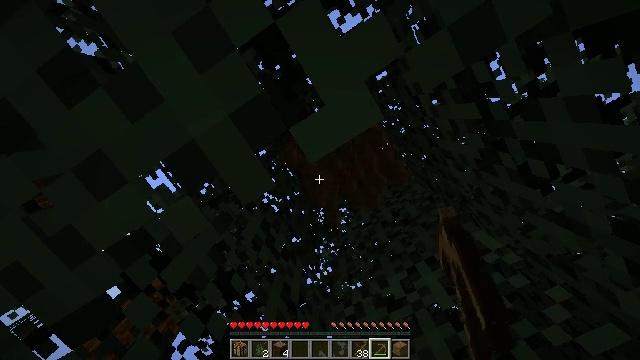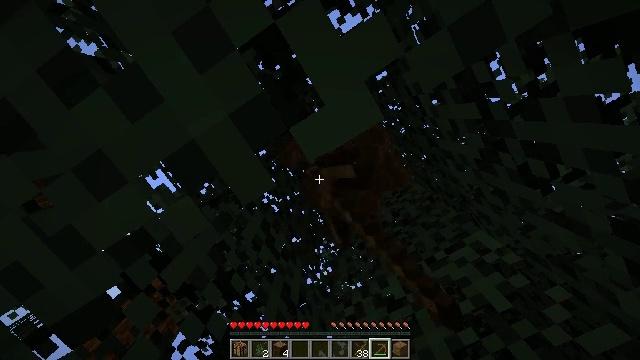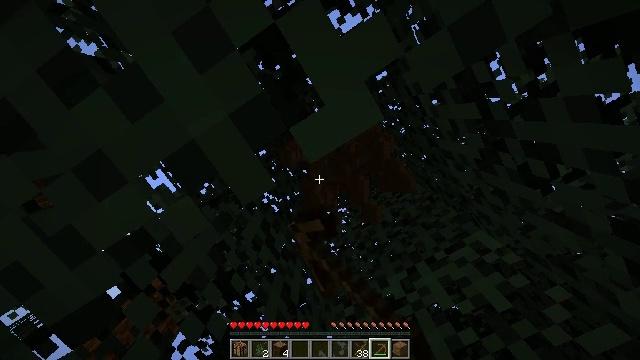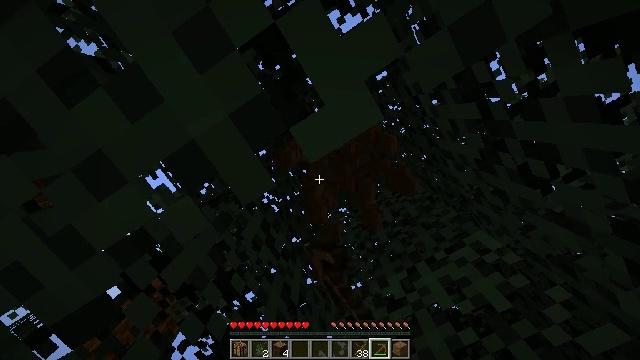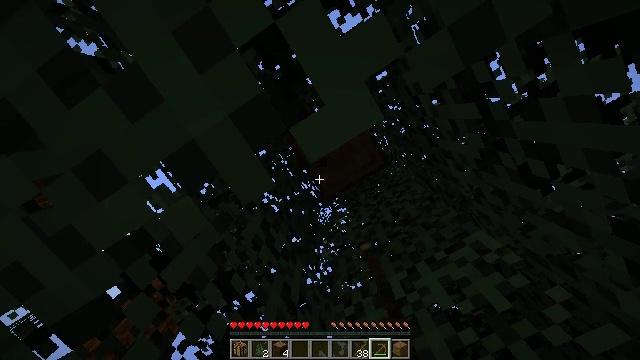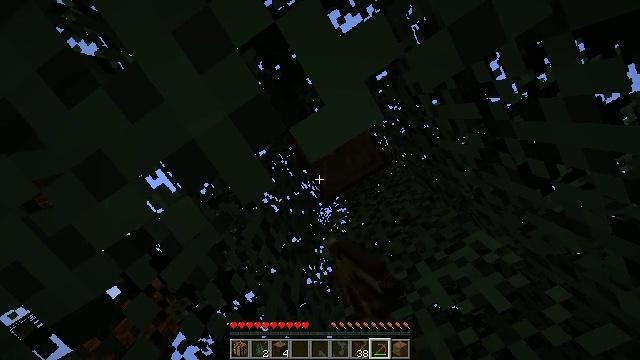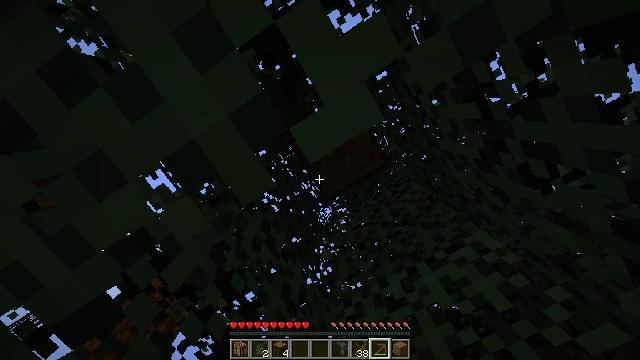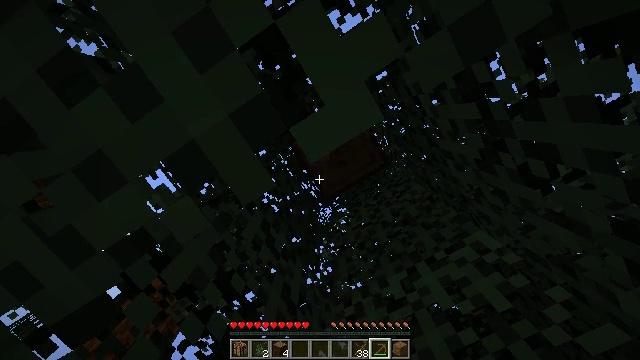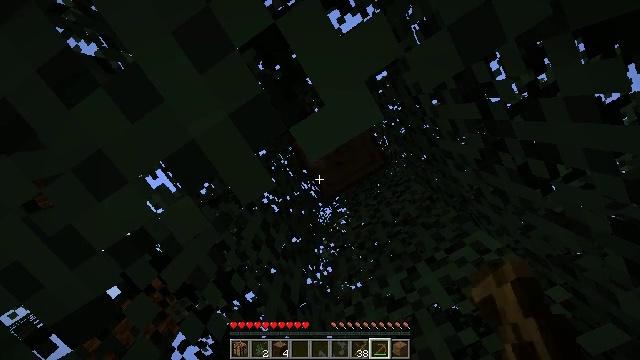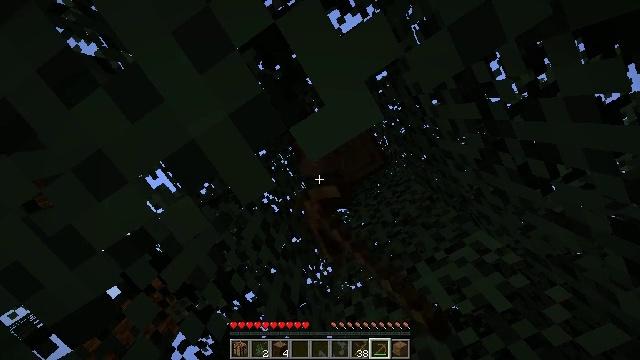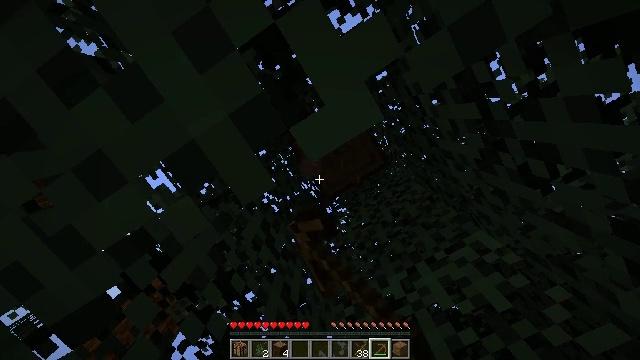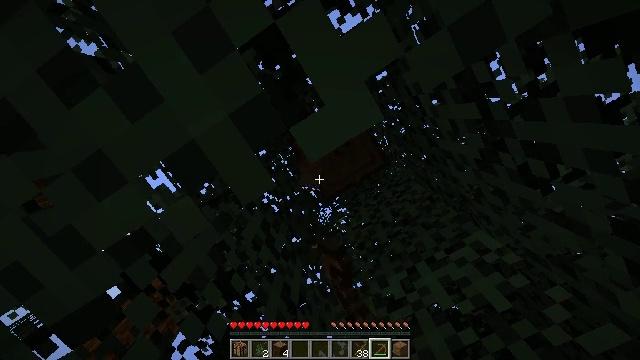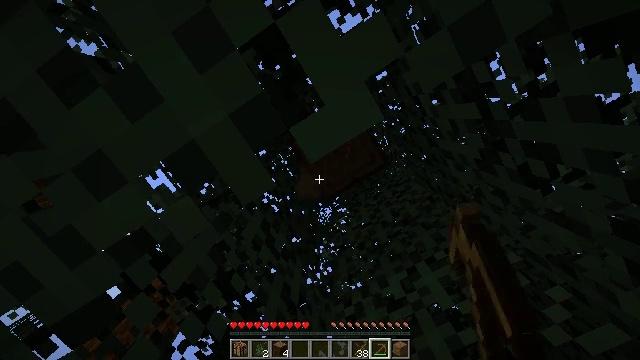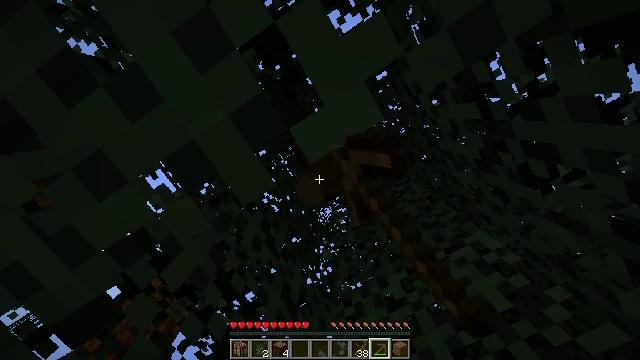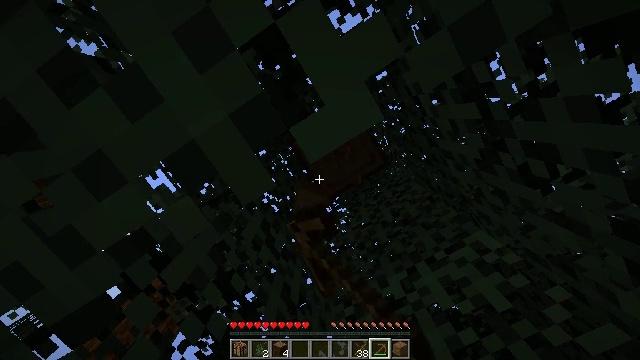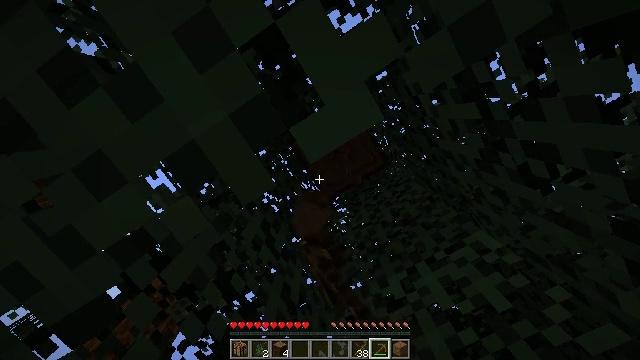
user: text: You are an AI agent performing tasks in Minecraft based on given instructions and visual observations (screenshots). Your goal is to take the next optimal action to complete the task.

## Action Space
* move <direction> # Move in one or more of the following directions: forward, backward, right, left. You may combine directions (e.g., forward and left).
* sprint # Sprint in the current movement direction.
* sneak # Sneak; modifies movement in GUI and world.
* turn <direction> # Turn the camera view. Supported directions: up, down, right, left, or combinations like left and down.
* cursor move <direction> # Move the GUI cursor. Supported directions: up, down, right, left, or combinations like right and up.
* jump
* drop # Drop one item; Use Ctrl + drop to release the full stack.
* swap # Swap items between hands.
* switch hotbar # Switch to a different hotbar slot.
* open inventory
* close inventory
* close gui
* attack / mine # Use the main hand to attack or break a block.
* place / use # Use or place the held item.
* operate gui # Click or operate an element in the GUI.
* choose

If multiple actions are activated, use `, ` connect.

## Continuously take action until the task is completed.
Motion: motion action
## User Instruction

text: Collect spruce log for building materials.
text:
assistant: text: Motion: attack / mine
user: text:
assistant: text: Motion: attack / mine
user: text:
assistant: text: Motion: attack / mine
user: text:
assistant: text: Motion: attack / mine
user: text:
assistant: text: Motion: attack / mine
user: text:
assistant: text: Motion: attack / mine
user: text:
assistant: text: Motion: attack / mine
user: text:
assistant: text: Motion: attack / mine
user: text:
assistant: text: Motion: attack / mine
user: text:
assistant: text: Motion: attack / mine
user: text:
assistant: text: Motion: attack / mine
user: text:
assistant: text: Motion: attack / mine
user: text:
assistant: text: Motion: attack / mine
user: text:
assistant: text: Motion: attack / mine
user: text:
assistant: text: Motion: attack / mine
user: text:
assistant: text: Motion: attack / mine
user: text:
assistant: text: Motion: attack / mine
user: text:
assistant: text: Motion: attack / mine
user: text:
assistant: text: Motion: attack / mine
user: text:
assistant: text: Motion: attack / mine
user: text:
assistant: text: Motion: attack / mine
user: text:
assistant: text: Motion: attack / mine
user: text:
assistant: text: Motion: attack / mine
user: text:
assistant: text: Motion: attack / mine
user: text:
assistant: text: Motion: attack / mine
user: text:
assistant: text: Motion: attack / mine
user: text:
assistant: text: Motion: attack / mine
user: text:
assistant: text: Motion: attack / mine
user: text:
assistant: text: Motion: attack / mine
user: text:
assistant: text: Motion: attack / mine